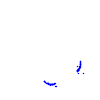
Particle: proton